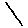
Label: line